【题型】解答题　【知识点】函数　【难度】easy
画出函数 $y = 2\tan\left(\frac{1}{2}x - \frac{\pi}{4}\right)$ 在 $x \in [0, 2\pi]$ 上的简图.
【解答】
【答案】 答案见解析

【难度】 0.85

【知识点】 画出正切函数图象

【分析】 根据五点作图法画图即可.

【详解】 令 $\frac{1}{2}x - \frac{\pi}{4} = \frac{\pi}{2} + k\pi, \ k \in \mathbf{Z}$，可得 $x = \frac{3\pi}{2} + 2k\pi, \ k \in \mathbf{Z}$，

又 $x \in [0, 2\pi]$，所以直线 $x = \frac{3\pi}{2}$ 是该函数图象的一条渐近线.

当 $x = 0$ 时，$y = 2\tan\left(-\frac{\pi}{4}\right) = -2$；

当 $x = \frac{\pi}{2}$ 时，$y = 2\tan 0 = 0$；

当 $x = \pi$ 时，$y = 2\tan\frac{\pi}{4} = 2$；

当 $x = 2\pi$ 时，$y = 2\tan\frac{3\pi}{4} = -2$.

描点 $(0, -2), \left(\frac{\pi}{2}, 0\right), (\pi, 2), (2\pi, -2)$，画虚线 $x = \frac{3\pi}{2}$，根据正切曲线的趋势，画出简图，如图所示.

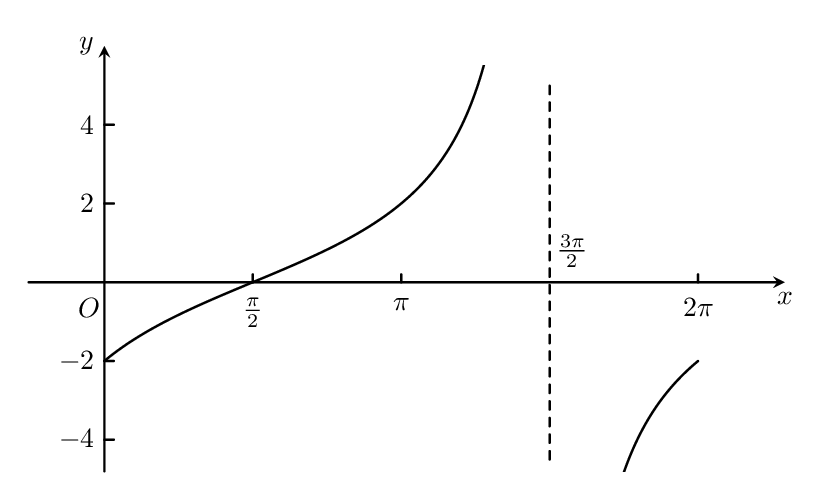